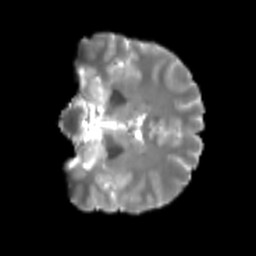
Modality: T2w
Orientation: coronal
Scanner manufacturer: siemens
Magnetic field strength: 3 T
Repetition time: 4 s
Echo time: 0.0594 s